Interaction volume radius: 5 \u00c5
Interaction volume height: 20 \u00c5
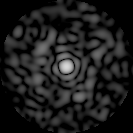
Disorder parameter: 0.7846